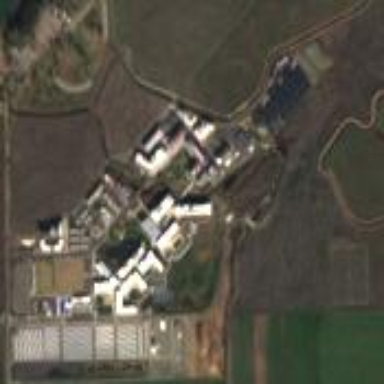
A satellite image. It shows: University.